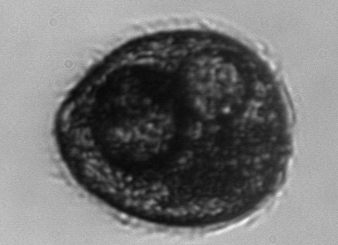
Label: Pleuronema